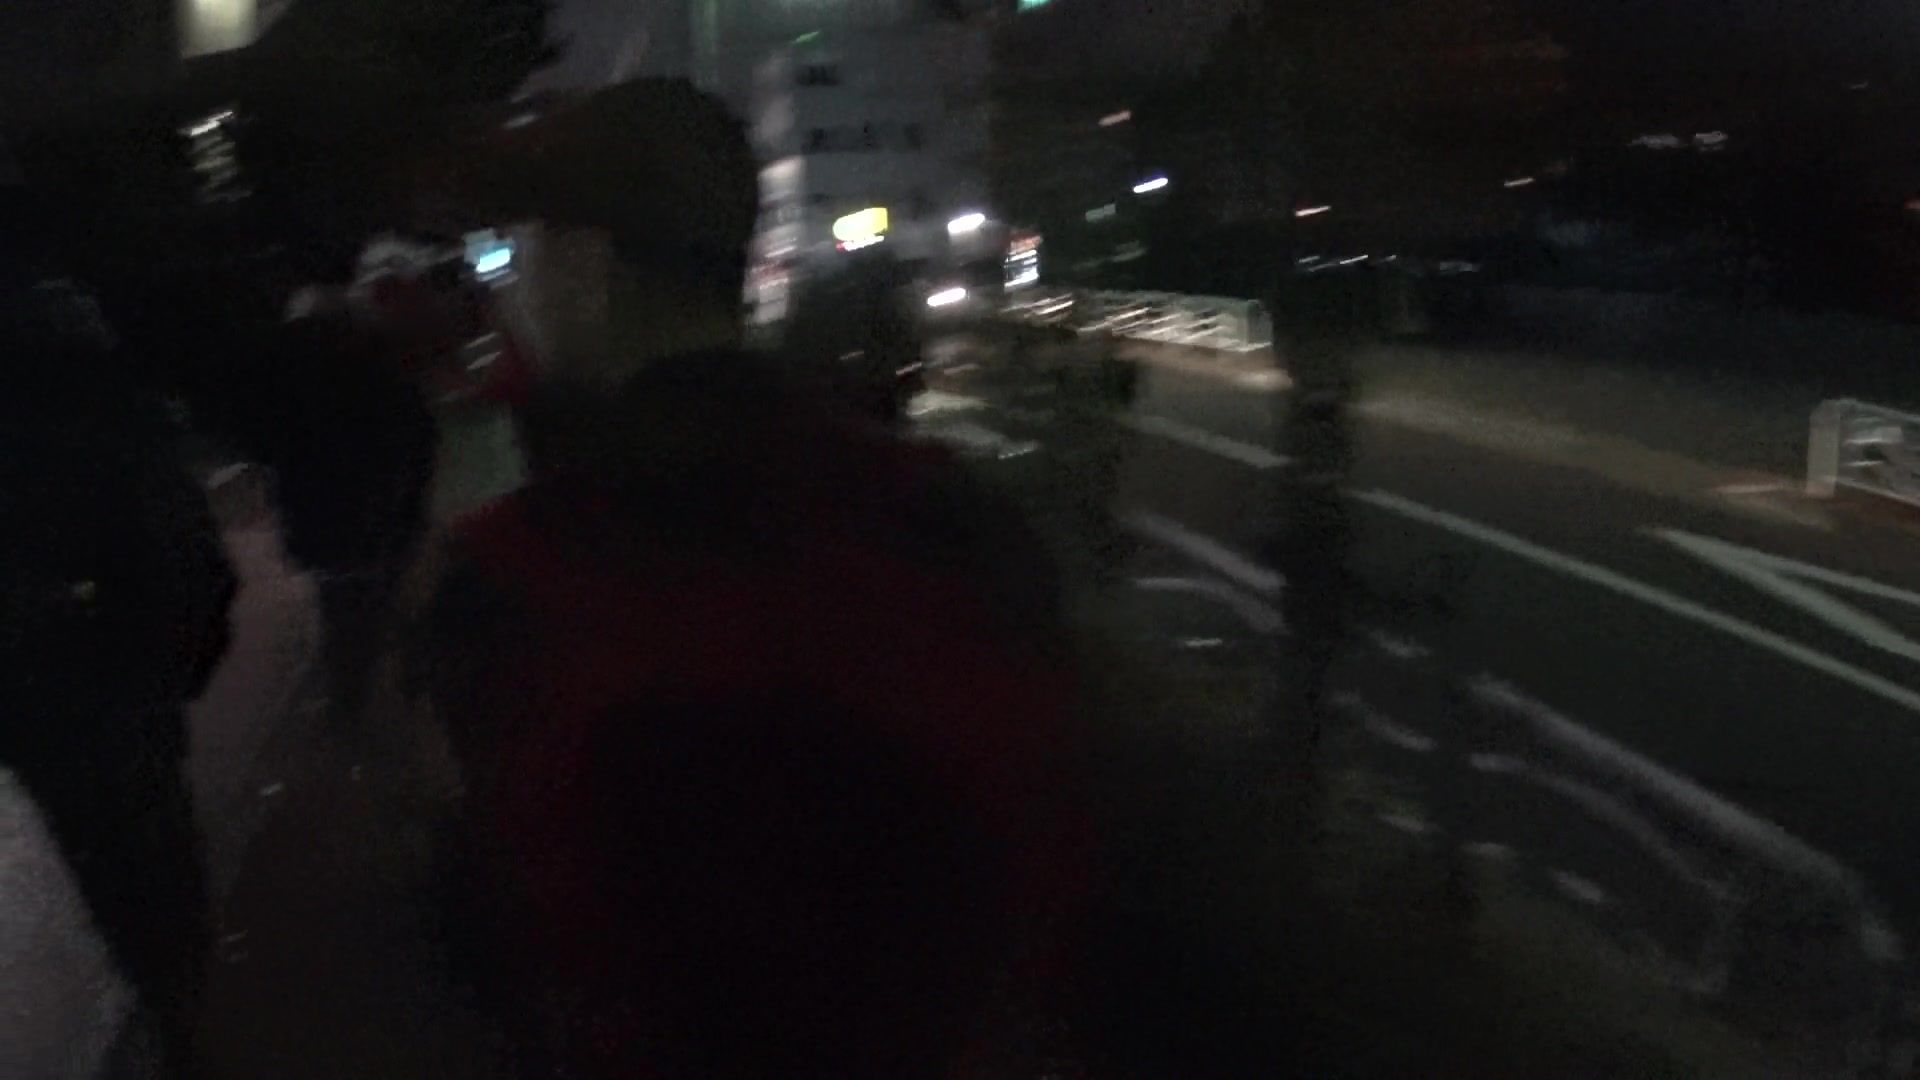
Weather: clear
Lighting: night
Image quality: slightly poor
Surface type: driving surface
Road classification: footway
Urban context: urban centre
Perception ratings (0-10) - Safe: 0.43, Lively: 3.24, Beautiful: 7.56, Boring: 2.21, Depressing: 2.47, Wealthy: 5.58